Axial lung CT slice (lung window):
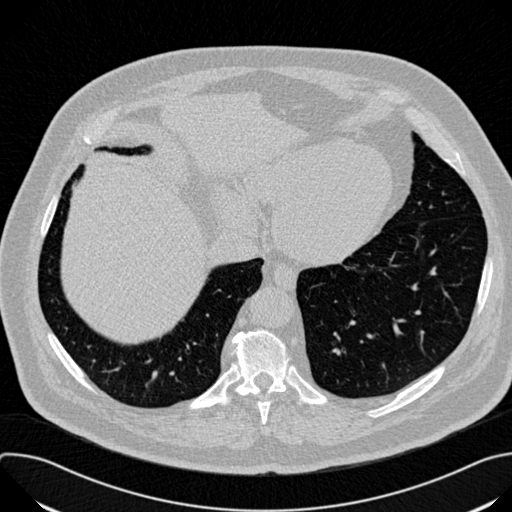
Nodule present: no